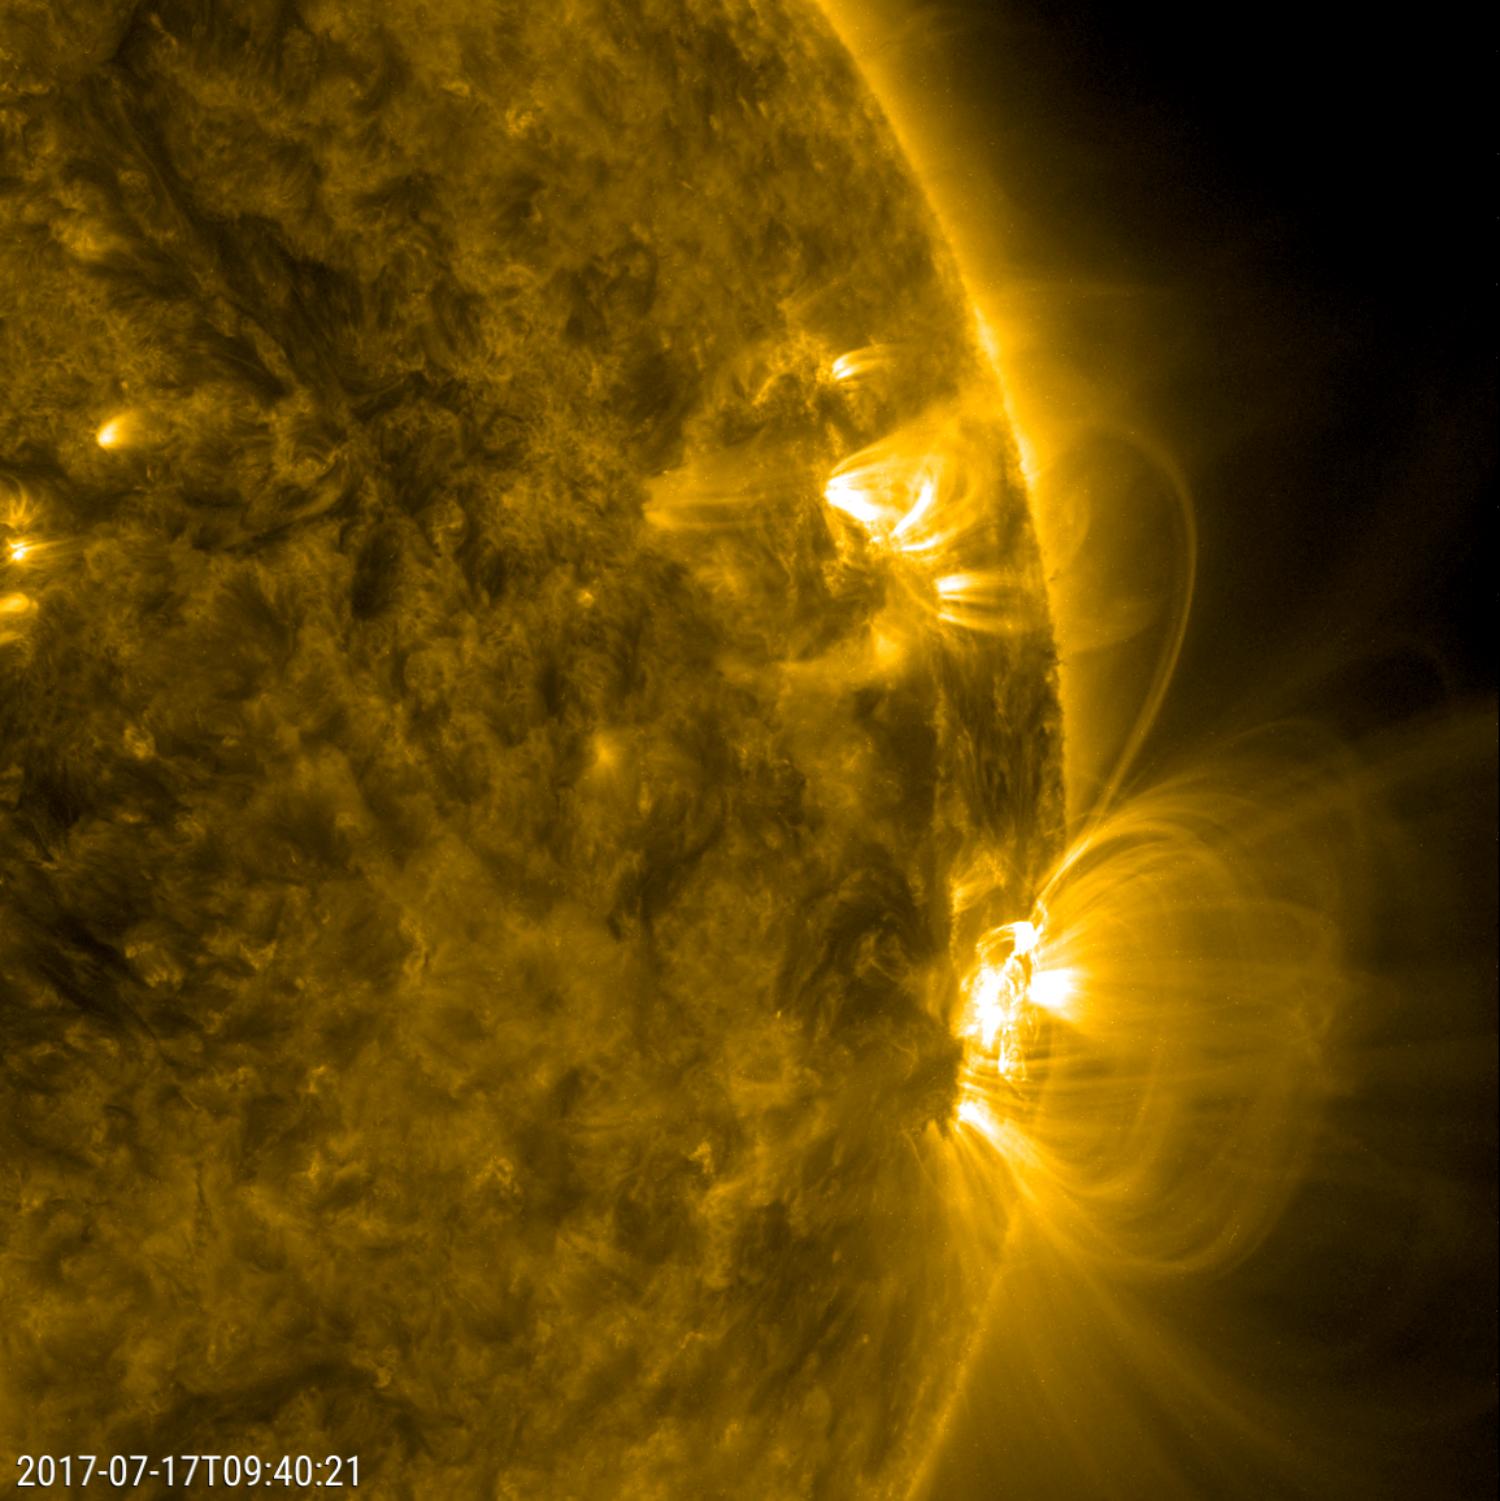
Kinked Loop Stretching Between Two Active Regions Solar Dynamics Observatory (SDO), Sun